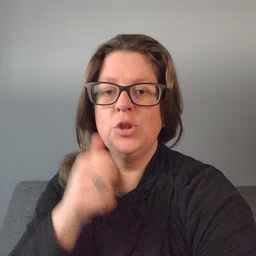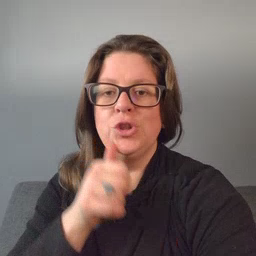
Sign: girl